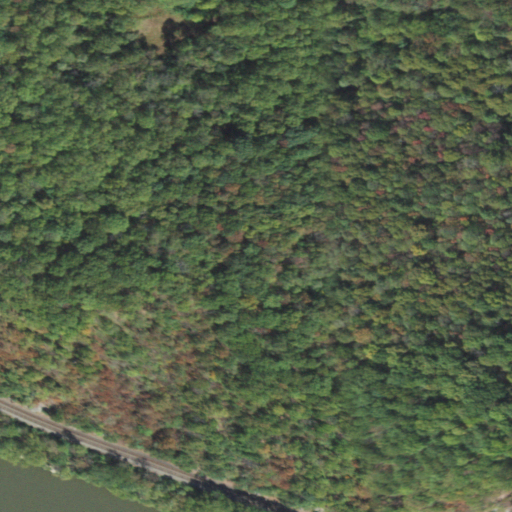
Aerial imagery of mountain in Pennsylvania named Face Rock containing deciduous forest and open water